Question: I am trying to connect and upload / download a text file via Python, but I am getting this error:
'''
Traceback (most recent call last):
File "C:\Users\Abdul\OneDrive\Desktop\SFTP neu\main3.py", line 8, in <module>
c.connect(hostname = "0.0.0.0",port = 22, username = "tester", pkey = k)
File "D:\Python\lib\site-packages\paramiko\client.py", line 349, in connect
retry_on_signal(lambda: sock.connect(addr))
File "D:\Python\lib\site-packages\paramiko\util.py", line 283, in retry_on_signal
return function()
File "D:\Python\lib\site-packages\paramiko\client.py", line 349, in <lambda>
retry_on_signal(lambda: sock.connect(addr))
OSError: [WinError 10049] Die angeforderte Adresse ist in diesem Kontext ungultig
'''
I'm using <URL>.
At first I thought my host was wrong, but that wasn't it.
In this example I used 0.0.0.0.

Here is my code:
'''
#!/usr/bin/python3
import paramiko
k = paramiko.RSAKey.from_private_key_file("C:\\Users\\Abdul\\OneDrive\\Desktop\\RebexServer\\private-rsa-key.pem")
c = paramiko.SSHClient()
c.set_missing_host_key_policy(paramiko.AutoAddPolicy())
print("connecting")
c.connect(hostname = "0.0.0.0",port = 22, username = "tester", pkey = k)
print("connected")
commands = ["C:\\Users\\Abdul\\OneDrive\\Desktop\\RebexServer\\data\\testfile.txt", "C:\\Users\\Abdul\\OneDrive\\Desktop\\SFTP neu\\data\\testfile1.txt"]
for command in commands:
print("Executing {0}".format( command ))
stdin , stdout, stderr = c.exec_command(command)
print(stdout.read())
print("Errors")
print(stderr.read())
c.close()
'''
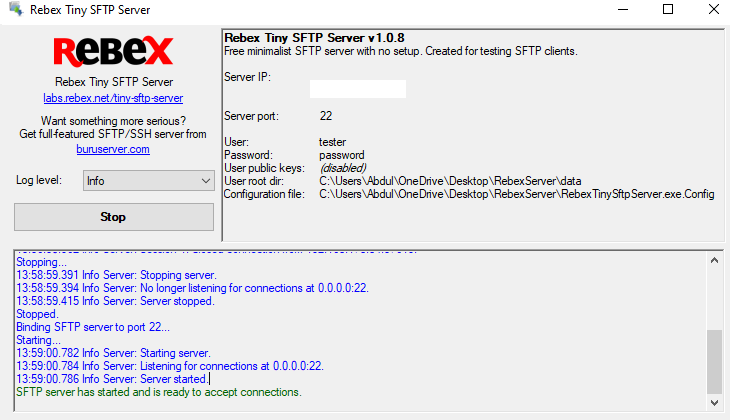
Answer: > At first I thought my host was wrong, but that wasn't it. In this example I used 0.0.0.0
'0.0.0.0' is often used when to indicate that the server should bind to all available IP addresses. But it's what you should use in your client.
Use one of the IP addresses your server is binding to. If both are on the same machine, try '127.0.0.1' or whatever IP address you are using locally. Addresses starting with '192.168.' are common in home and small office networks.